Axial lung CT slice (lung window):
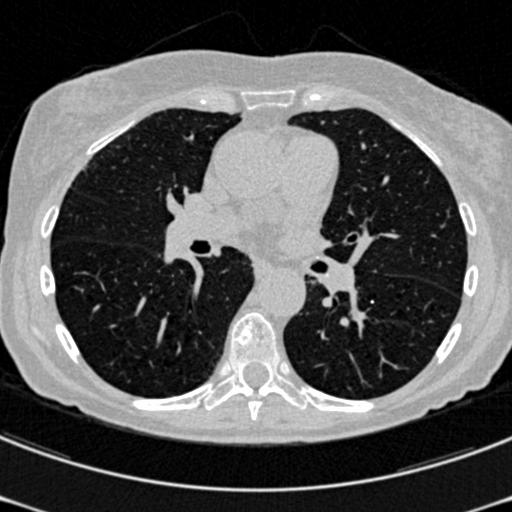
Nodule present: no